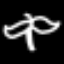
Label: palm tree